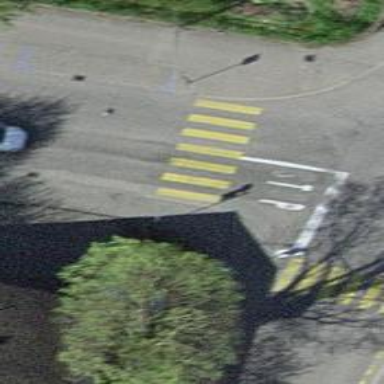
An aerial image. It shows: Marked road crossing.